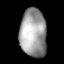
Tissue: lung
Cell type: Epithelial cells
Senescence score: 0.2374
Nuclear area (px): 1254
Mean DAPI intensity: 158.811